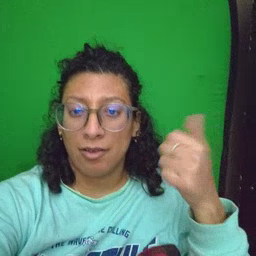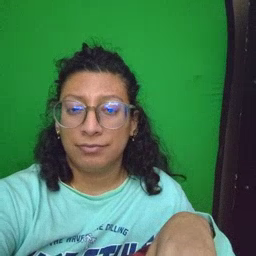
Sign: another